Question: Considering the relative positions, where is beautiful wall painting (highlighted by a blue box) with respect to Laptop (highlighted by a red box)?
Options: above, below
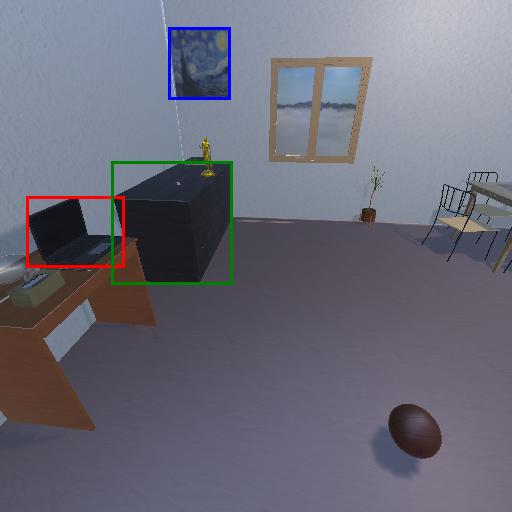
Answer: above